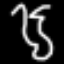
Label: squiggle